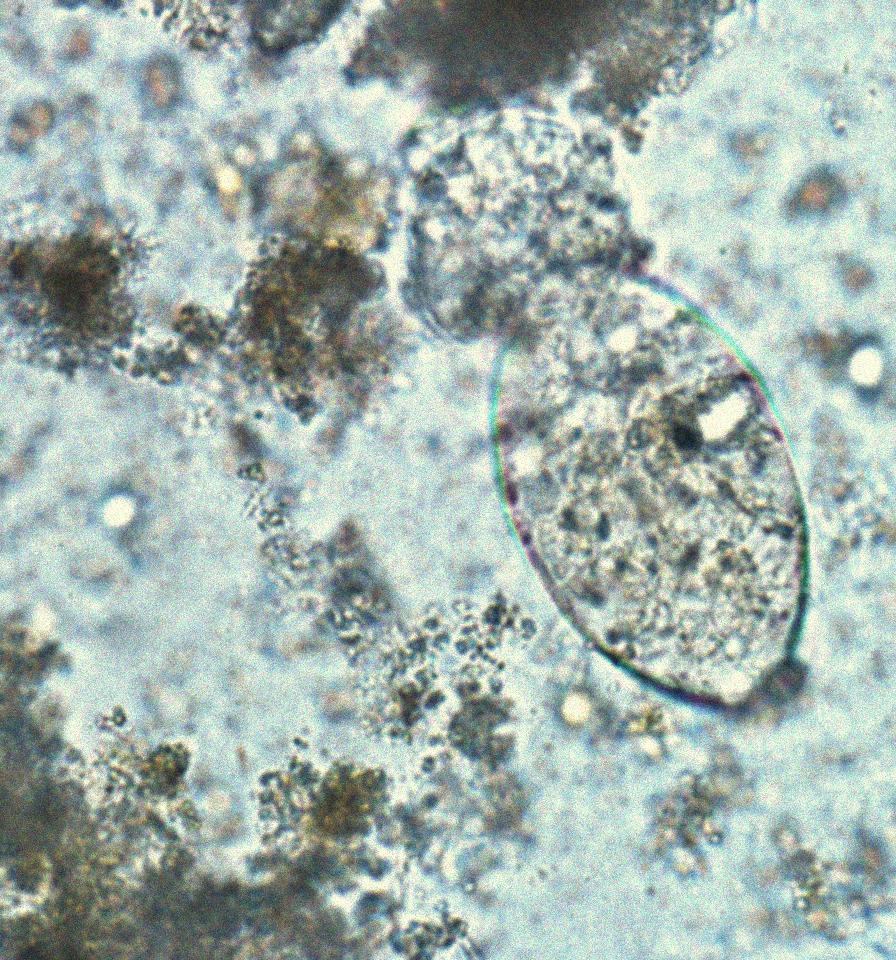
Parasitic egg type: Fasciolopsis buski